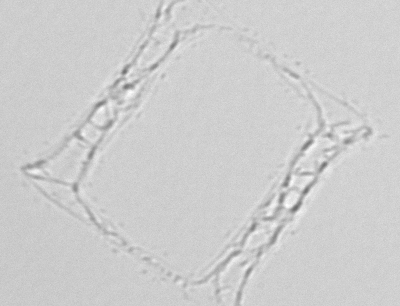
Label: Eucampia